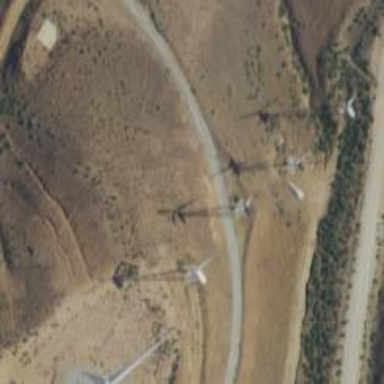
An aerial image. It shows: Wind generator is in the picture.